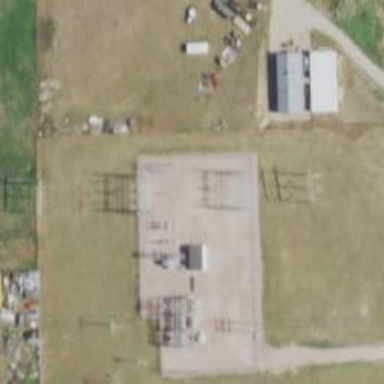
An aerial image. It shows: Lattice structure tower used for power transmission.